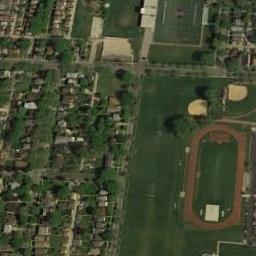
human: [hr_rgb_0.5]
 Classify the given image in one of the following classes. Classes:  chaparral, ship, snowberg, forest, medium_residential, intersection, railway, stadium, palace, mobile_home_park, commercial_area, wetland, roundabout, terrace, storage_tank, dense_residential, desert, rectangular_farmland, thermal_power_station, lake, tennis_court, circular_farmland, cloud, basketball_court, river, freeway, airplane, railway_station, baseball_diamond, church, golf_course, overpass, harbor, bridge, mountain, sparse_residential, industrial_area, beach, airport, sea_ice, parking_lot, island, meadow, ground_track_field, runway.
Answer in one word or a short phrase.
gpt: ground_track_field